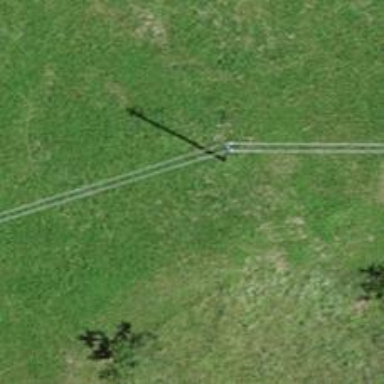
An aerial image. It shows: Minor power line.